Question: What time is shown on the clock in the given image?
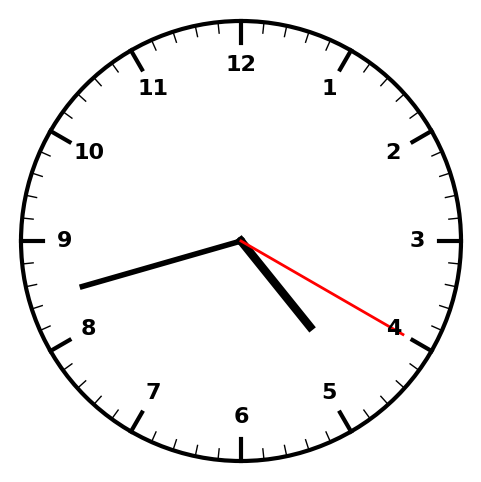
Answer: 04:42:20